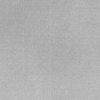
Atmospheric dust classification: dusty